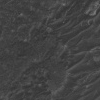
Atmospheric dust classification: not_dusty